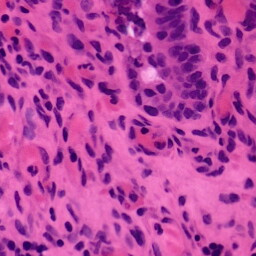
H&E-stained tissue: Colon